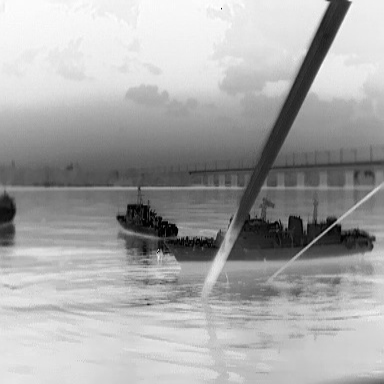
There are two warships in the infrared image.